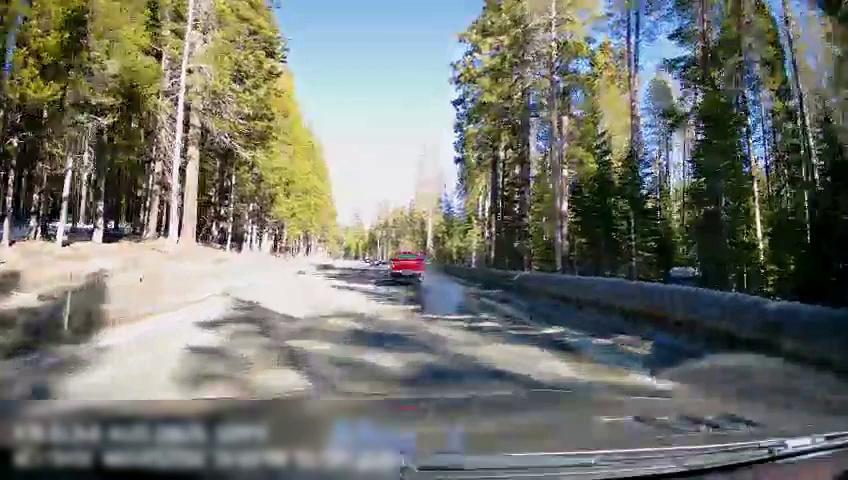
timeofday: Day
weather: Sunny
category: Drivable Space
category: Vehicles | Truck